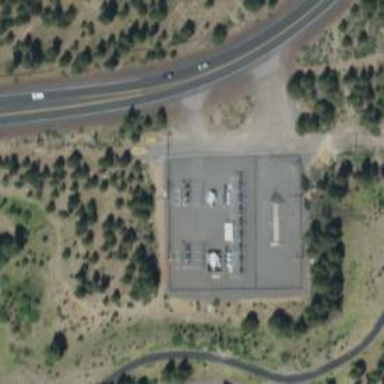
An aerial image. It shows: Power substation.